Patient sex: F
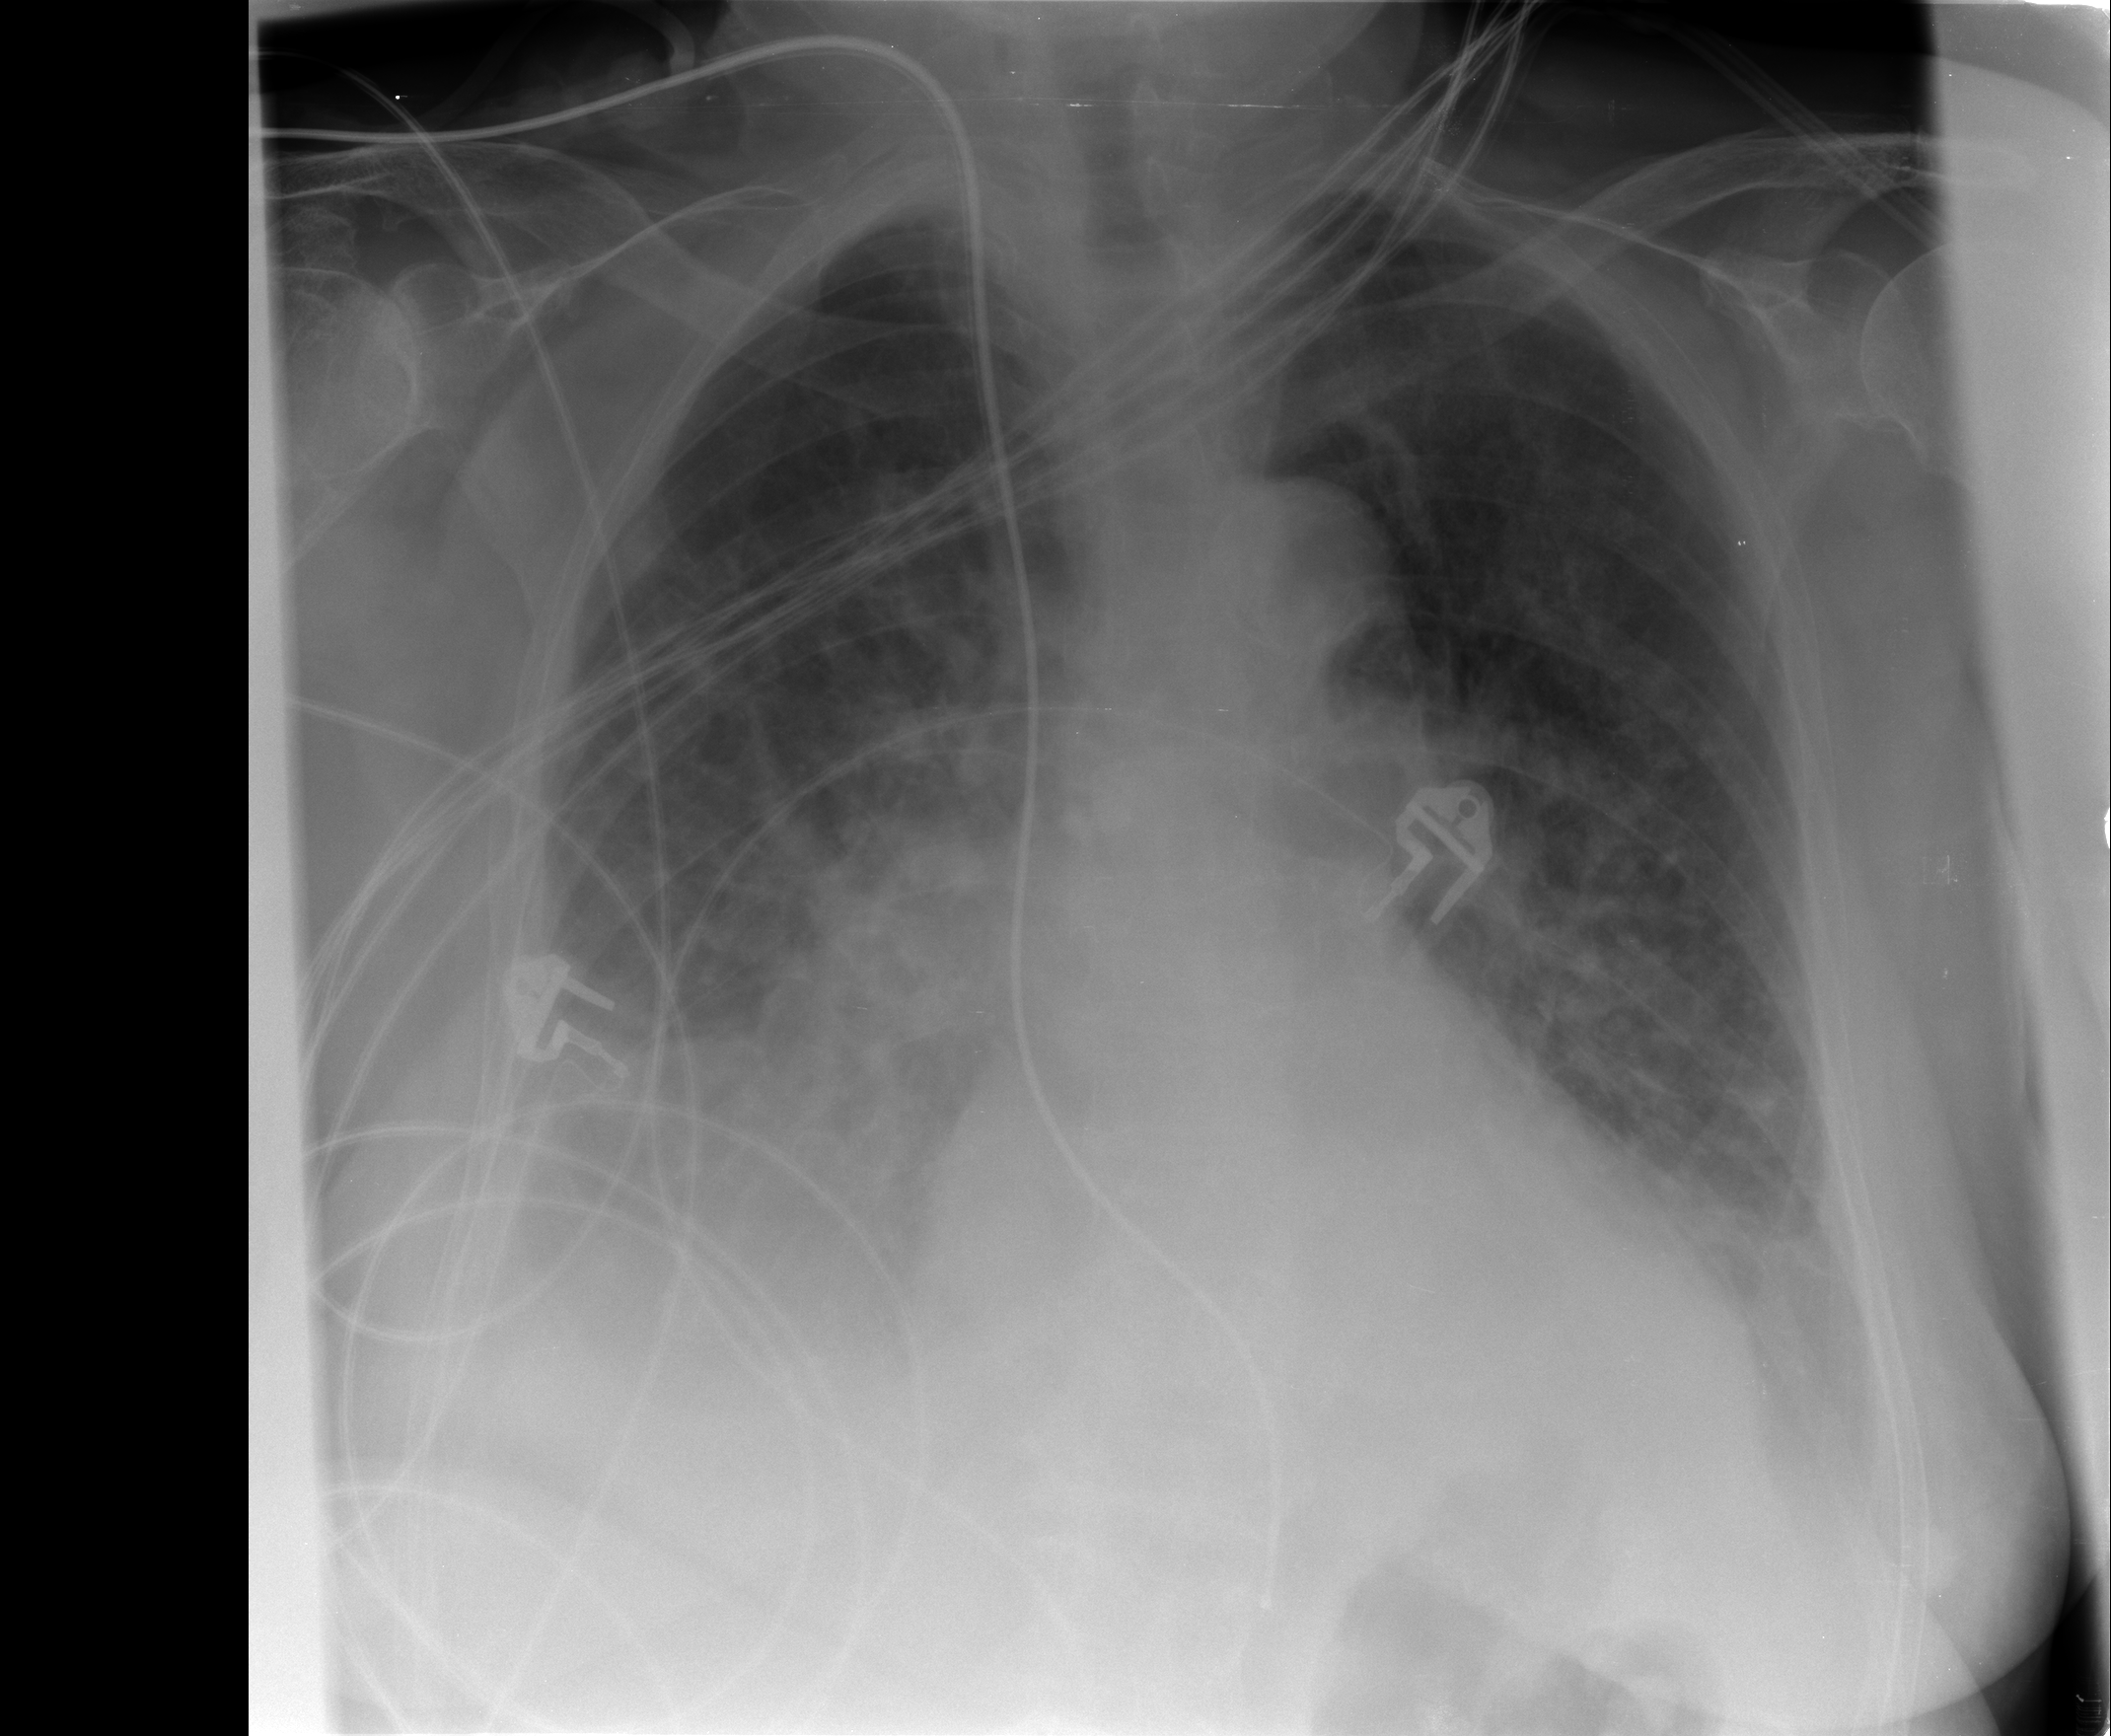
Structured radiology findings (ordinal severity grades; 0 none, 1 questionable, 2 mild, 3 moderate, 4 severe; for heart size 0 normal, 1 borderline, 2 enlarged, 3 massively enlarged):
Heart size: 0
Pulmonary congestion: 3
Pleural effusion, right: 2
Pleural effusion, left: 1
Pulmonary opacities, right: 2
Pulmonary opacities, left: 2
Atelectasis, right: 2
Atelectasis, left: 2